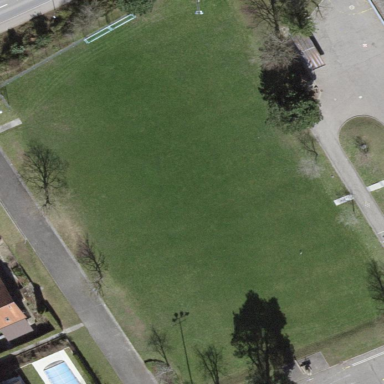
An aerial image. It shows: Grass pitch for leisure activities on the land.